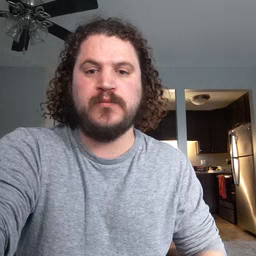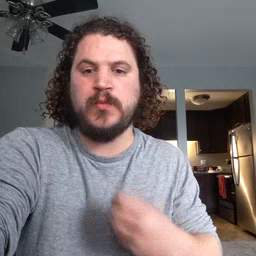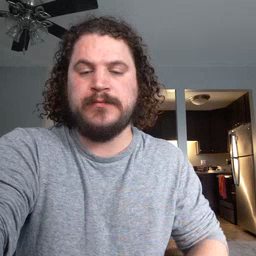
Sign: white